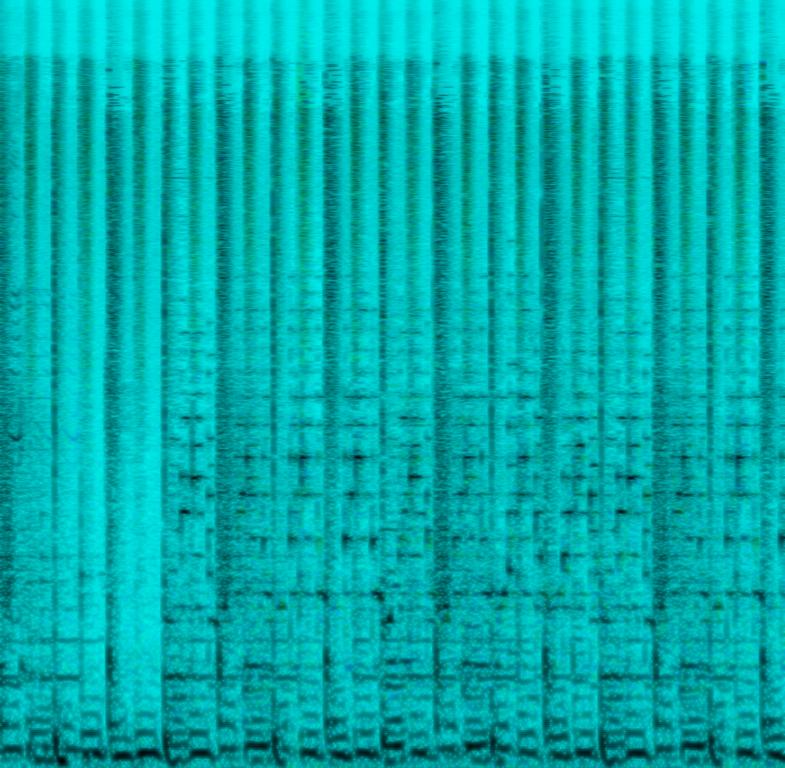
The low quality recording features a funk song that consists of a groovy bass, shimmering hi hats, punchy snare, claps and wide arpeggiated synth strings melody. It sounds groovy, funky and addictive.